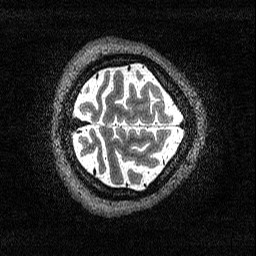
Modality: T2w
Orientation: axial
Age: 41
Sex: male
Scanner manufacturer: siemens
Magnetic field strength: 3 T
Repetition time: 3.2 s
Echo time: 0.564 s